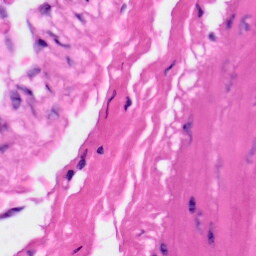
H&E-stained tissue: Skin